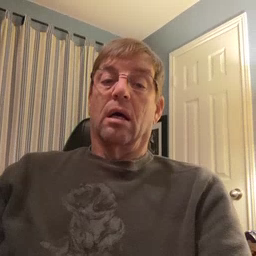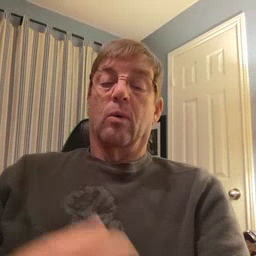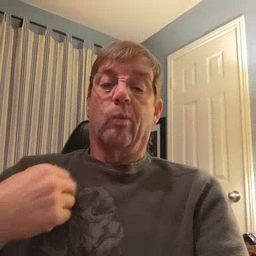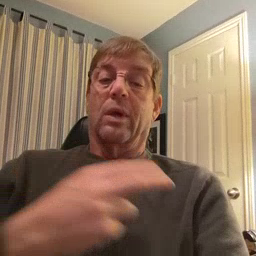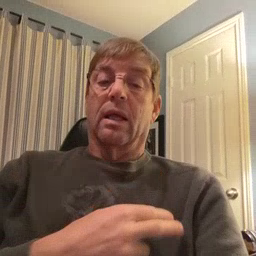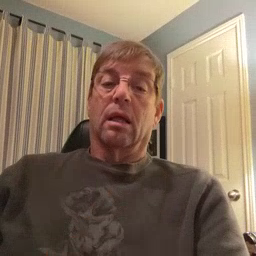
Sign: weus